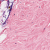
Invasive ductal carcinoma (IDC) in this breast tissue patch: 0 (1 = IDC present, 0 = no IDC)